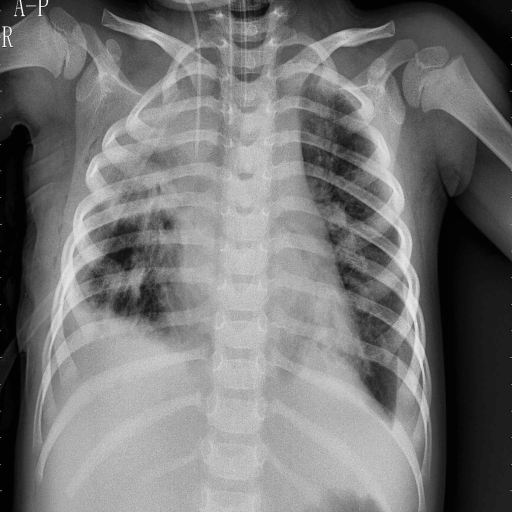
Finding: PNEUMONIA